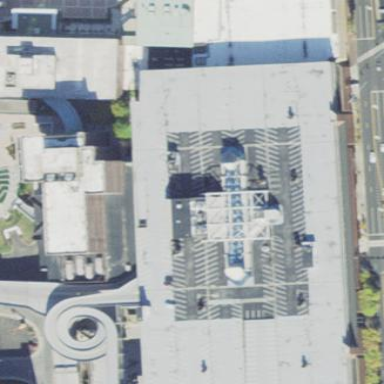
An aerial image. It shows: Mall.